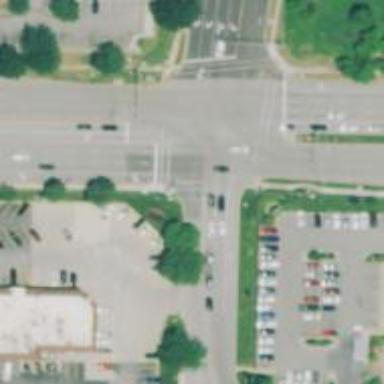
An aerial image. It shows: Solid stop line on the road marking.